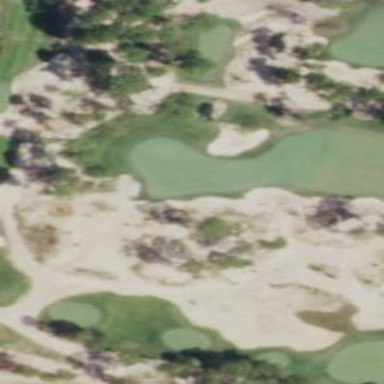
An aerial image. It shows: Golf bunker.